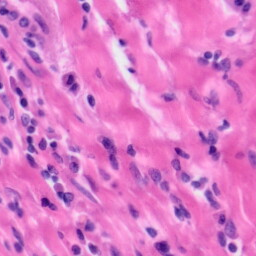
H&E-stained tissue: Tonsil